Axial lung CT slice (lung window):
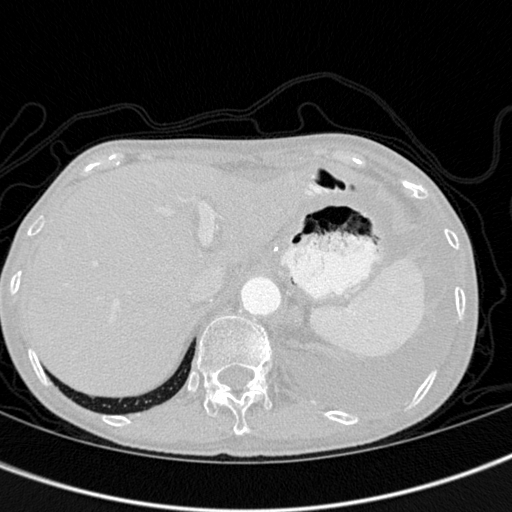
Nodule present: no